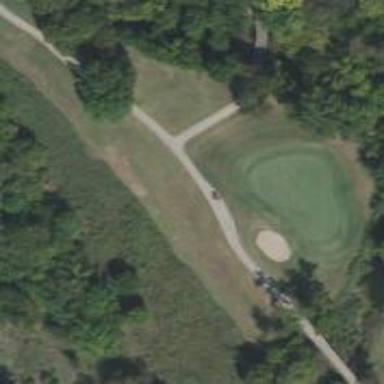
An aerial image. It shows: Service road used as golf cart path.